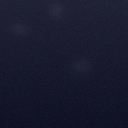
Screen state: off